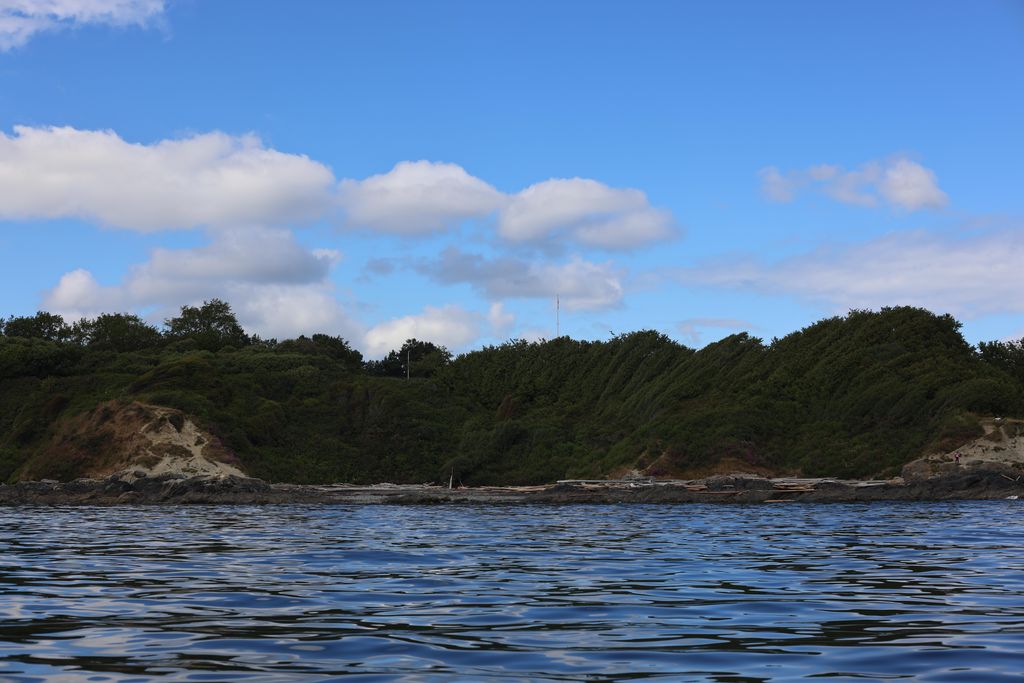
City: victoria